Field crop: maize
Growth stage: 2
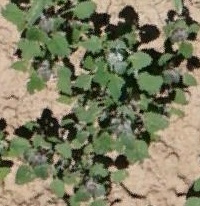
Species: chenopodium